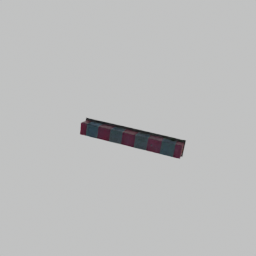
Label: architecture